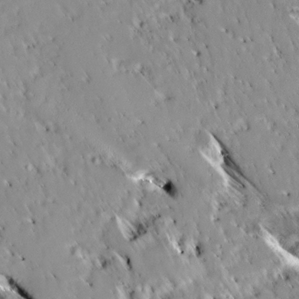
Label: non_frost